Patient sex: M
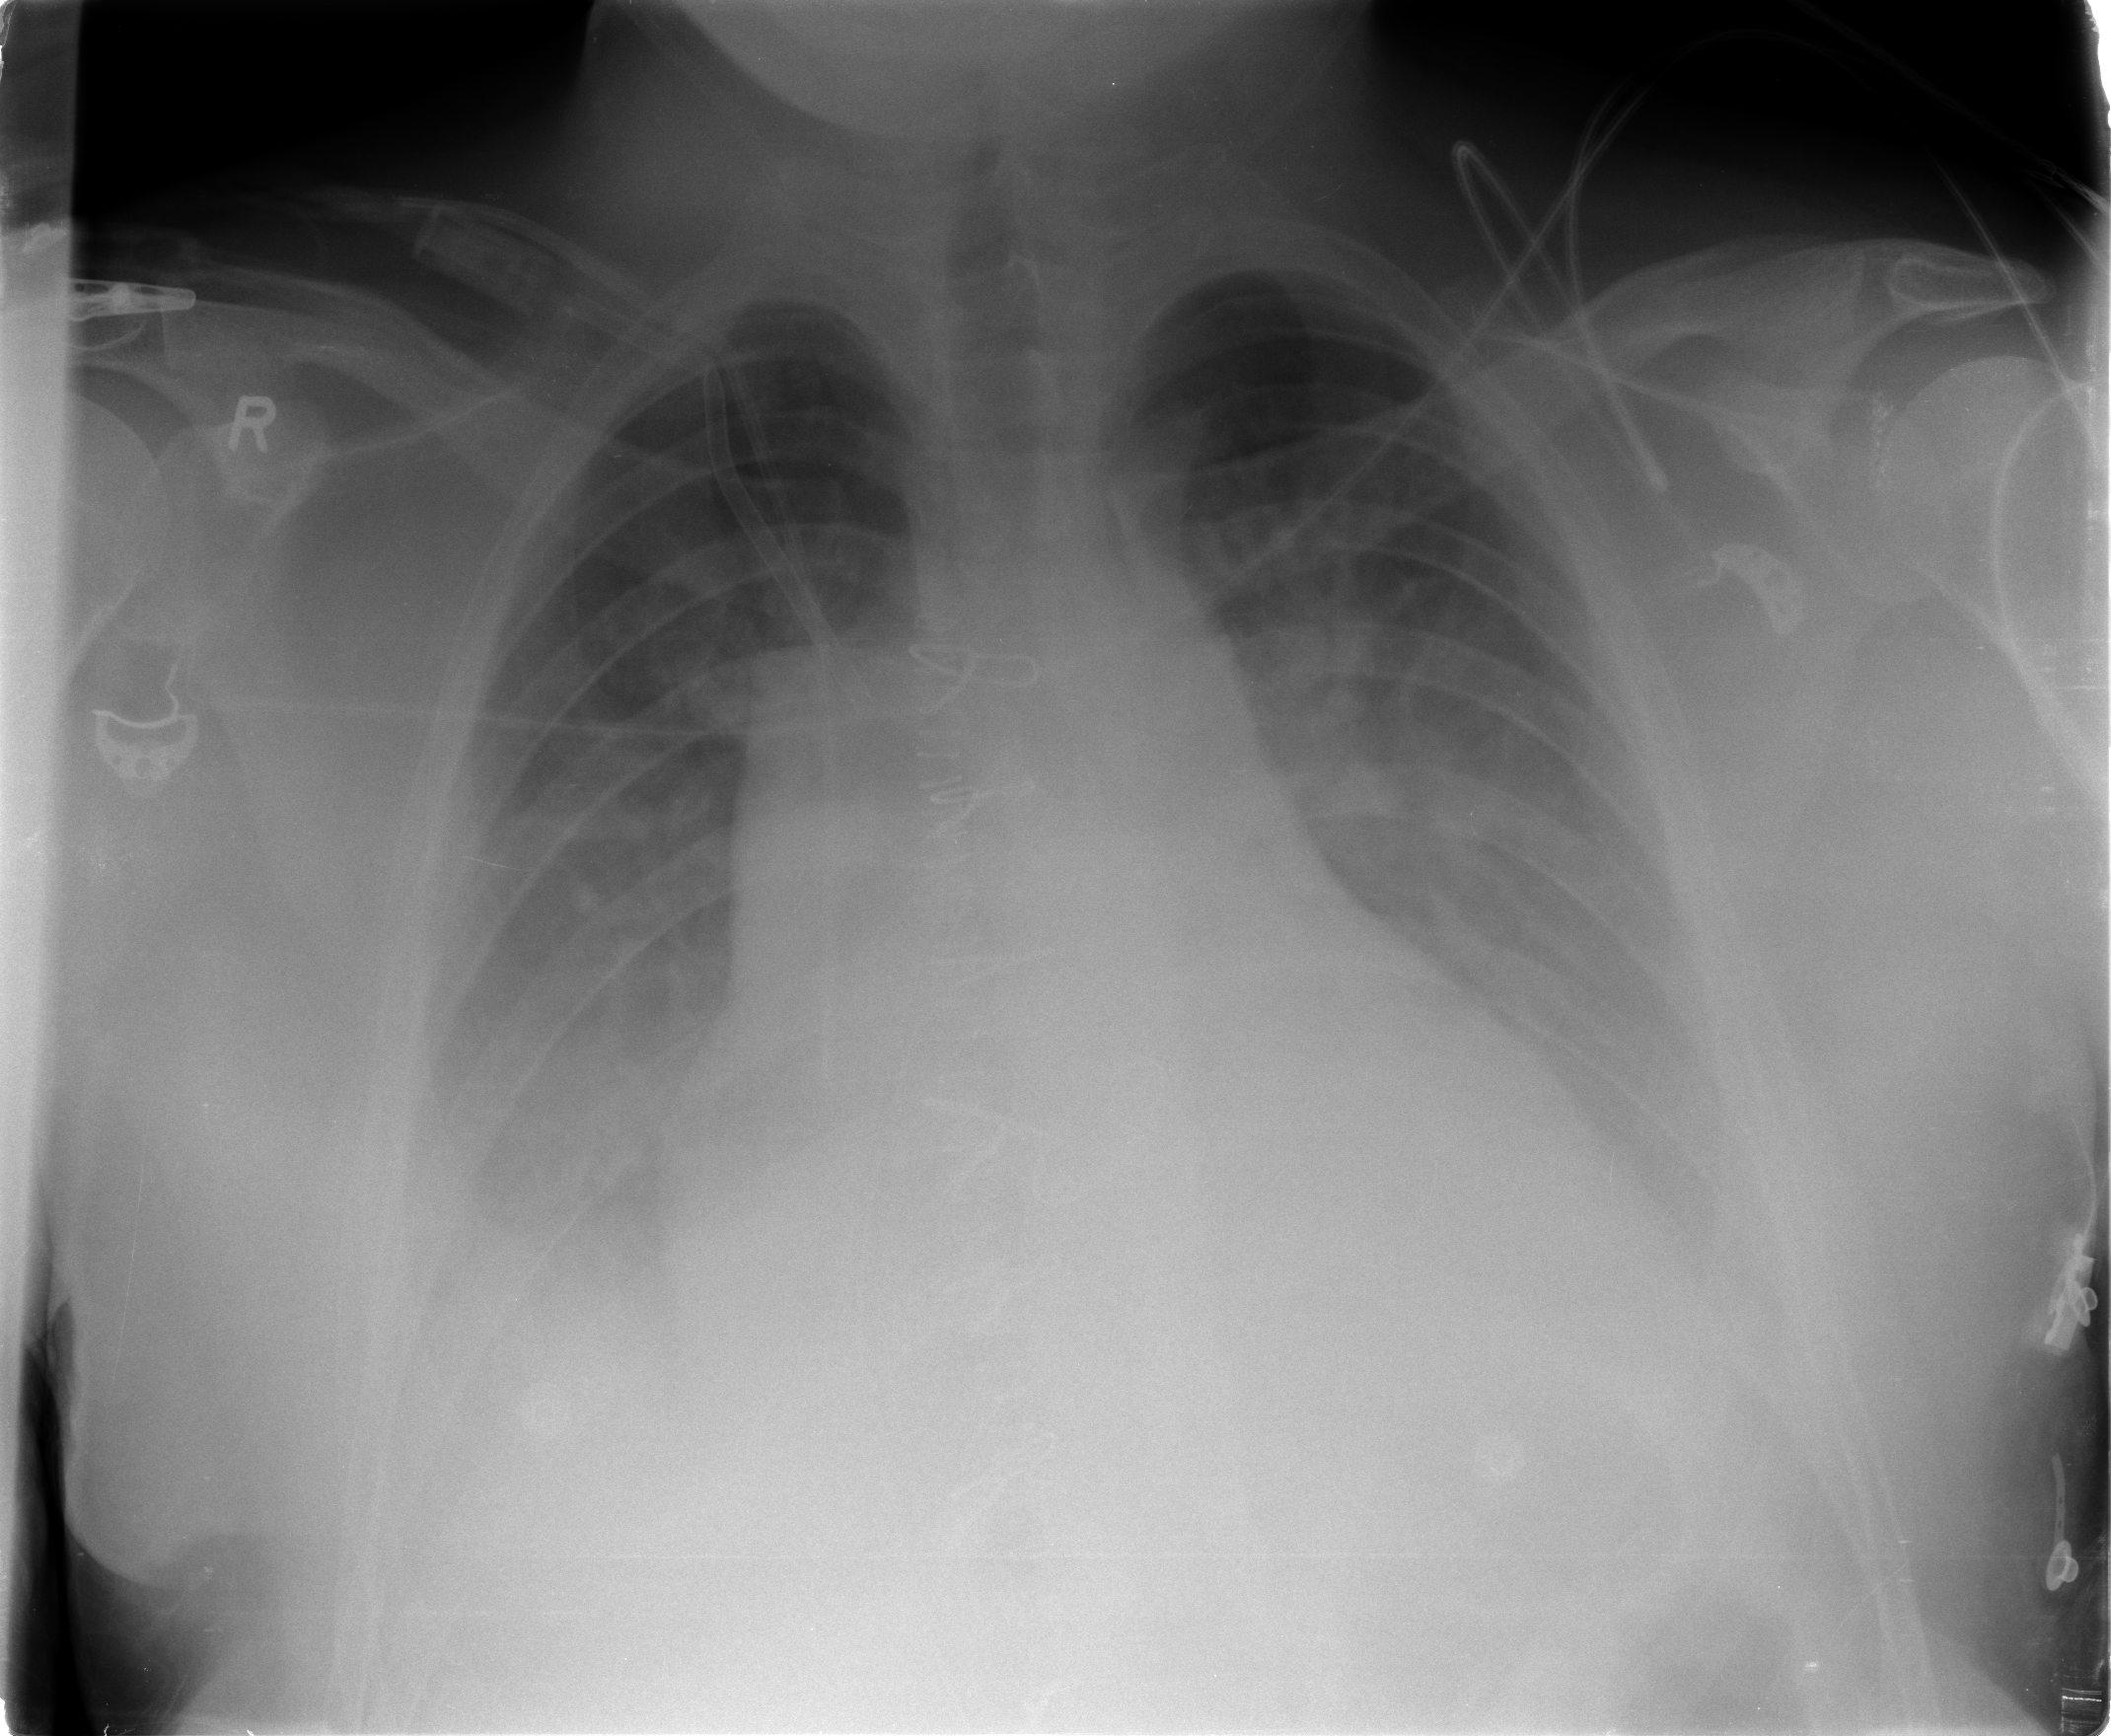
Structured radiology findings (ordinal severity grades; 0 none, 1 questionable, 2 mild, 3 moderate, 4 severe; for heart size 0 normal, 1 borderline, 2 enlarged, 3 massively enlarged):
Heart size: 3
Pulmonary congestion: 2
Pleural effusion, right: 3
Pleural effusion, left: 3
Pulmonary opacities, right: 1
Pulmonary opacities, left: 1
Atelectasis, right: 2
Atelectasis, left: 2